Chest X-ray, AP view. Patient: 66 years old, sex M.
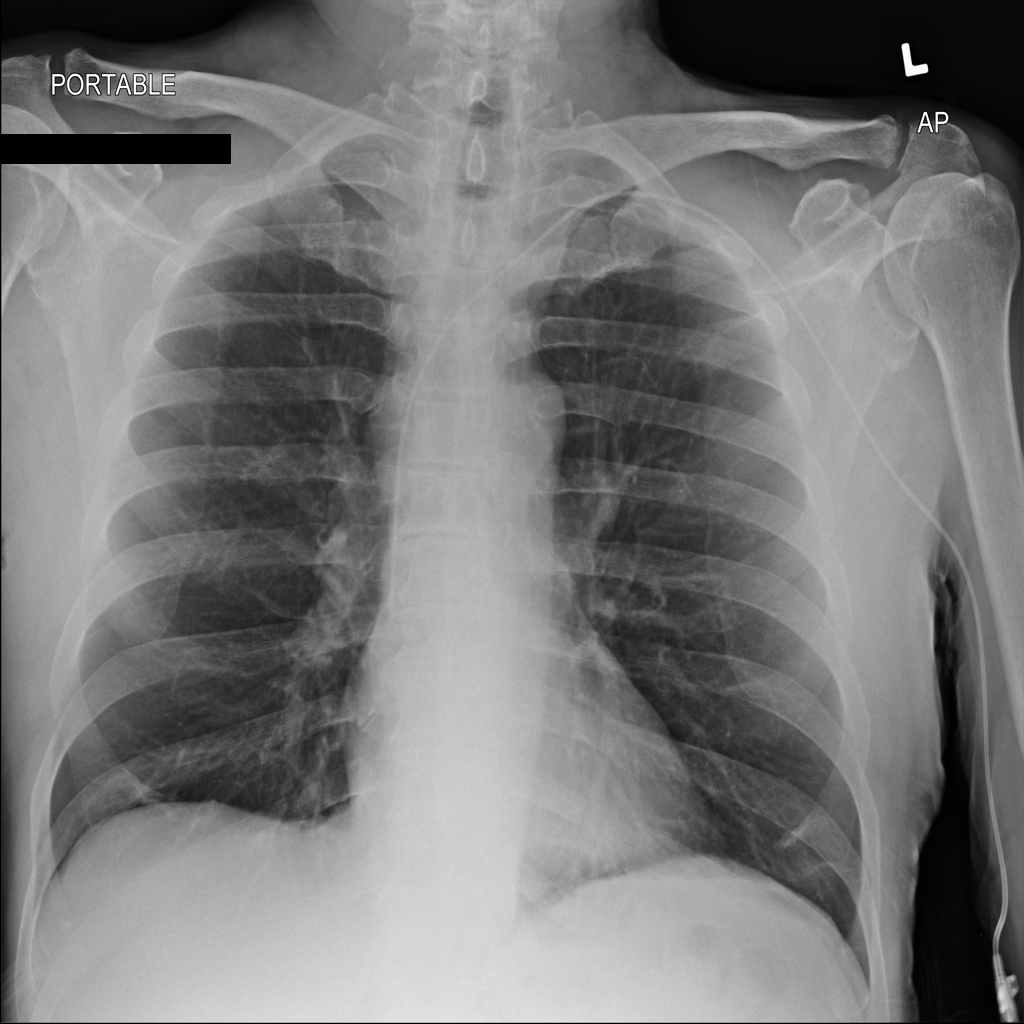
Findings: No Finding